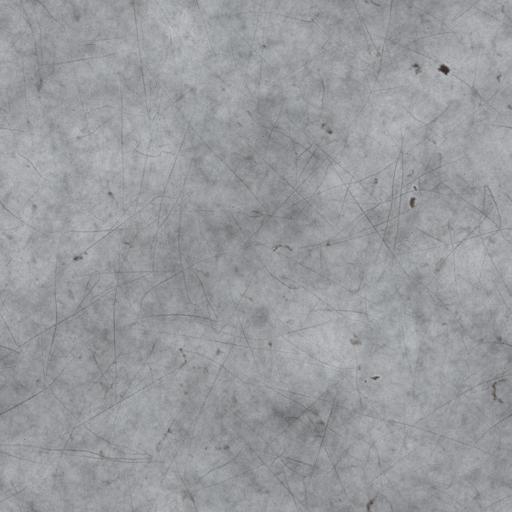
Tags: bumpy metal scratches silver steel